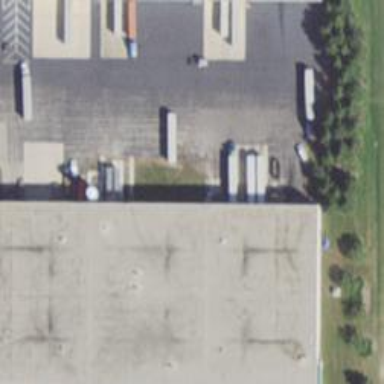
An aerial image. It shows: Industrial building.